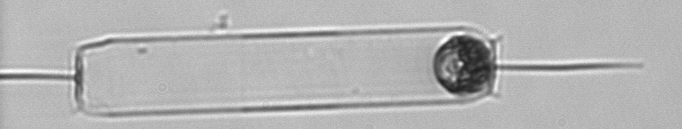
Label: Ditylum_brightwellii